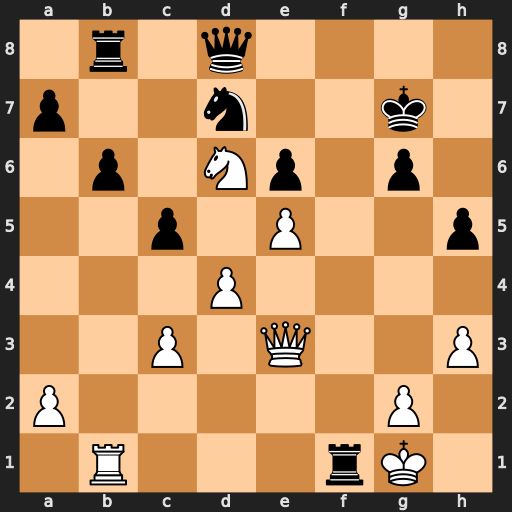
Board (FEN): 1r1q4/p2n2k1/1p1Np1p1/2p1P2p/3P4/2P1Q2P/P5P1/1R3rK1
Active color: w
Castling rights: -
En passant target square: -
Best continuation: Rxf1